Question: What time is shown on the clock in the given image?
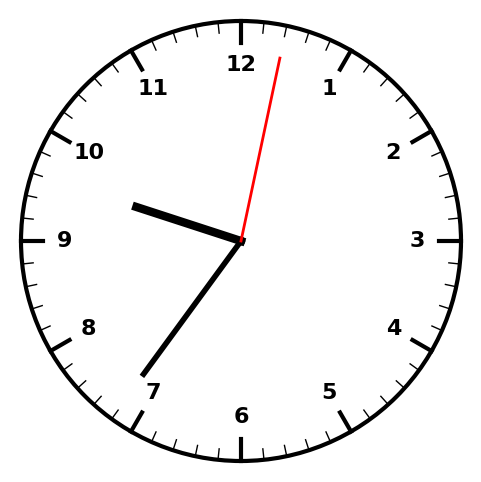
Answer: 09:36:02